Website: home-depot
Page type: review-order
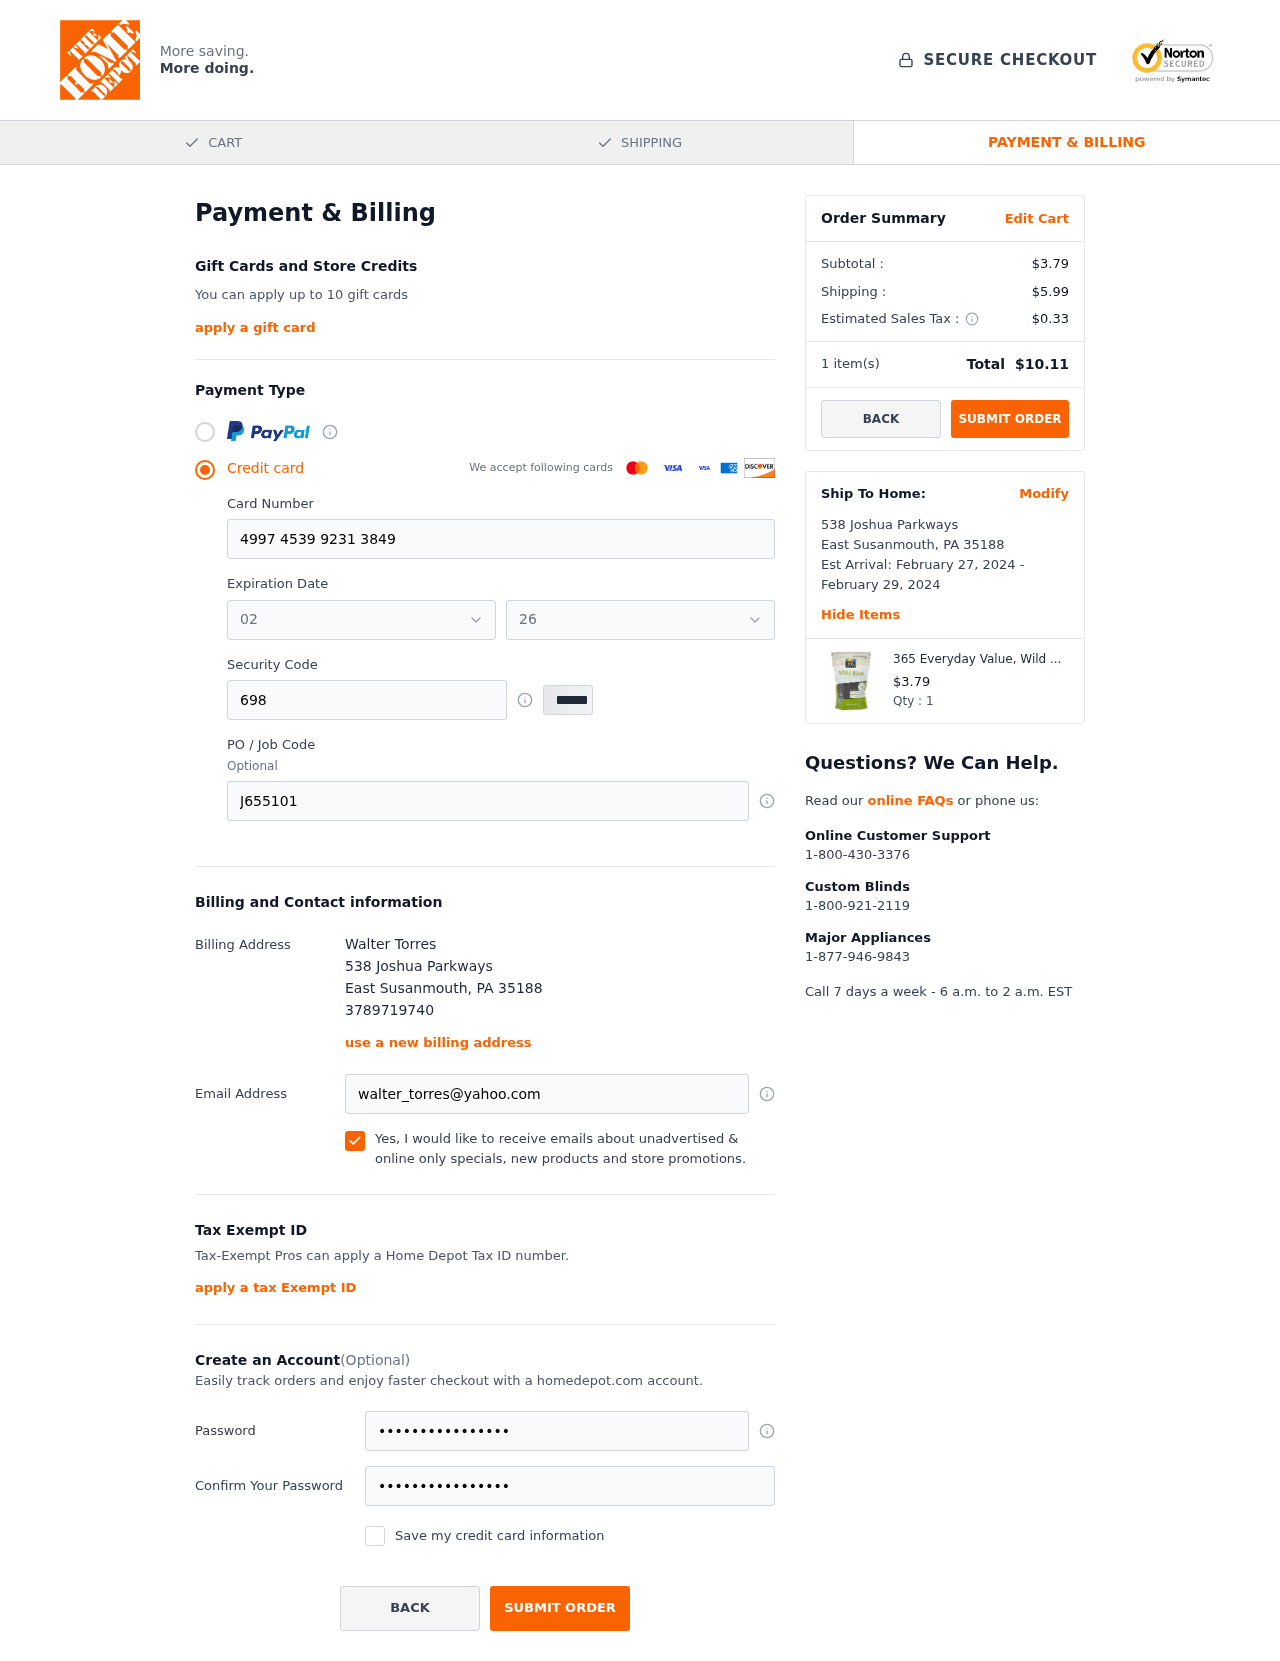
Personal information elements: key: PII_CARD_EXPIRY_MONTH
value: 02
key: PII_CARD_EXPIRY_YEAR
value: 26
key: PII_CITY
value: East Susanmouth
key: PII_FULLNAME
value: Walter Torres
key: PII_PHONE
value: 3789719740
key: PII_POSTCODE
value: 35188
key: PII_STATE_ABBR
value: PA
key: PII_STREET
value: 538 Joshua Parkways
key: PII_CARD_NUMBER
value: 4997 4539 9231 3849
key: PII_CARD_CVV
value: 698
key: PII_JOB_CODE
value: J655101
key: PII_EMAIL
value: walter_torres@yahoo.com
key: PII_POSTCODE_FULL
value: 35188
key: PII_POSTCODE_NUMERIC
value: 35188
Product elements: key: PRODUCT1_NAME
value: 365 Everyday Value, Wild Rice, 14 oz
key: PRODUCT1_PRICE
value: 3.79
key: PRODUCT1_QUANTITY
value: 1
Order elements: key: ORDER_SUBTOTAL
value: $3.79
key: ORDER_SHIPPING_COST
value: $5.99
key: ORDER_TAX
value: $0.33
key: ORDER_NUM_ITEMS
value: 1
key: ORDER_TOTAL
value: $10.11
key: ORDER_SHIPPING_DATE
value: February 27, 2024
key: ORDER_DELIVERY_DATE
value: February 29, 2024